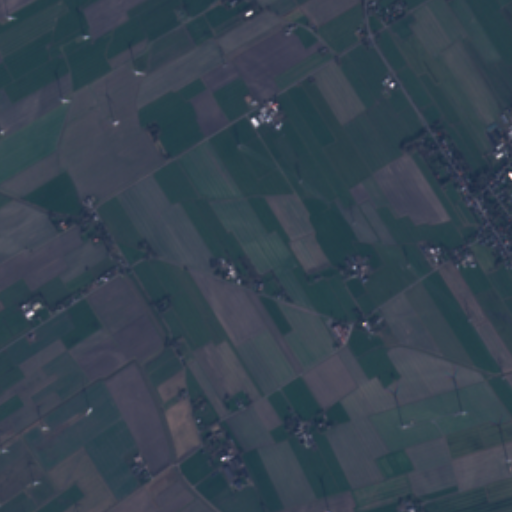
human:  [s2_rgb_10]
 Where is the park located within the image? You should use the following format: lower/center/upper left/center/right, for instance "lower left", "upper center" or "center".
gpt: The park is located in the upper right of the image.
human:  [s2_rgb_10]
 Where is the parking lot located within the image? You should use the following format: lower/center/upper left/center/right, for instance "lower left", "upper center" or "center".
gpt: The parking lot is located in the center right of the image.
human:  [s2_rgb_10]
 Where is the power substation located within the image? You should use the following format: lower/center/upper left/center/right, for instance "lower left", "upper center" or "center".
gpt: The power substation is located in the upper right of the image.
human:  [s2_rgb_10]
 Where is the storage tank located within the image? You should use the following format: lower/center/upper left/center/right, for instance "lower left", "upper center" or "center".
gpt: The storage tank is located in the lower center of the image.
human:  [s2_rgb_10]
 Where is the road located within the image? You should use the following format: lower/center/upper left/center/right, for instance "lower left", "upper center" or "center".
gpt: There is no road in the image.